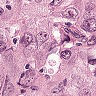
Metastatic tissue present: yes